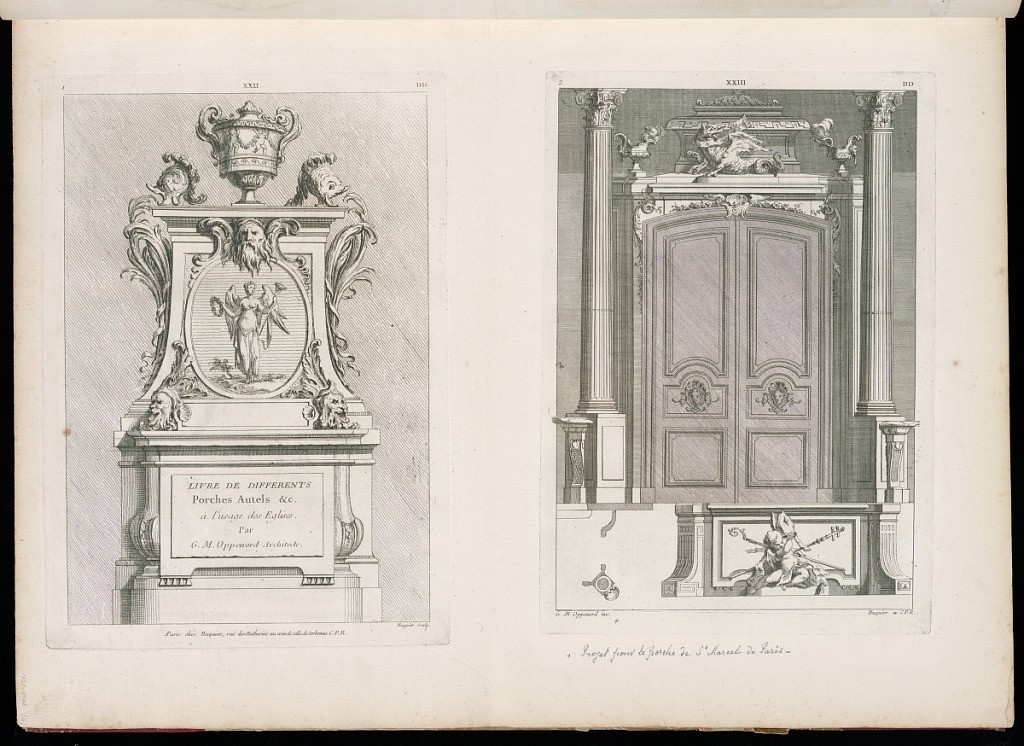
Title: Title Page
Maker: Gilles-Marie Oppenord, French, 1672–1742
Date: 1749-1761
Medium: Etching and engraving on laid paper
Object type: Bound print
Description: Page with two plates printed next to one another. The left plate is a title page, with the text printed at the base of an altar. The altar has an oval rondel on the front with an angel holding a trumpet and a wreath. On top of the altar is a vase flanked by two helmets. The altar is carved with acanthus flourishes, masks, and mascarons. The right plate is a design for the porch of a church. The tall double doors have fluted, Corinthian columns on either side. The doors are carved with rocaille shell cartouches. At the top of the door is an ornamental clasp with a winged shell and garlands. At the overdoor is a carved dragon and incense lamps. The plates are signed with Huquier's name, and numbered.